Question: So, I'm trying to render my gameplay to a RenderTarget2D in XNA so I can apply shaders to the scene. It's working, to some extent, but anything that has was drawn with an alpha level other than 255 seems to be tinted purple. The alpha effect is working, but there is also a purple tint to it. I've tried looking around for a solution, and the only ones I can seem to find are either the full screen being rendered purple, or the alpha being replaced with purple.
My issue is not quite either of those...

This is a scene I threw up to show you what's going on. As you can see, the alpha effect is working, but the object is tinted purple.
Here's the part where I post my render code:
'''
gameTarget = new RenderTarget2D(GraphicsDevice, (int)screenSize.X, (int)screenSize.Y, 1, SurfaceFormat.Color, RenderTargetUsage.PreserveContents);
gameDepthBuffer = new DepthStencilBuffer(GraphicsDevice, (int)screenSize.X, (int)screenSize.Y, GraphicsDevice.DepthStencilBuffer.Format);
'''
This is the initialisation I'm using.
'''
GraphicsDevice g = GraphicsDevice;
DepthStencilBuffer d = g.DepthStencilBuffer;
g.SetRenderTarget(0, gameTarget);
g.DepthStencilBuffer = gameDepthBuffer;
g.Clear(Color.Black);
GameBatch.Begin(SpriteBlendMode.AlphaBlend, SpriteSortMode.Immediate, SaveStateMode.SaveState);
level.Draw(GameBatch);
GameBatch.End();
g.SetRenderTarget(0, null);
g.DepthStencilBuffer = d;
GameBatch.Begin(SpriteBlendMode.AlphaBlend, SpriteSortMode.Immediate, SaveStateMode.SaveState);
if (renderEffect != null)
{
renderEffect.Begin();
renderEffect.CurrentTechnique.Passes[0].Begin();
}
Sprite.Draw(GameBatch, gameTarget.GetTexture(), new Rectangle(0, 0, (int)assumedSize.X, (int)assumedSize.Y), Color.White);
if (renderEffect != null)
{
renderEffect.CurrentTechnique.Passes[0].End();
renderEffect.End();
}
GameBatch.End();
'''
renderEffect is the effect file, Sprite is class that deal with drawing relative to an assumed screen size (to cope with varying resolutions).
I'm working in XNA 3.1. I know I should be using 4.0 by now, but I'm not because I have book on 3.1, which is helpful in certain circumstances.
Anyway, some help here would be greatly appreciated...
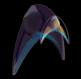
Answer: Fixed! I needed to set some alpha parameters:
'''
GraphicsDevice.RenderState.SeparateAlphaBlendEnabled = true;
GraphicsDevice.RenderState.AlphaDestinationBlend = Blend.One;
GraphicsDevice.RenderState.AlphaSourceBlend = Blend.SourceAlpha;
GraphicsDevice.RenderState.SourceBlend = Blend.SourceAlpha;
GraphicsDevice.RenderState.DestinationBlend = Blend.InverseSourceAlpha;
'''